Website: home-depot
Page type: account-selection
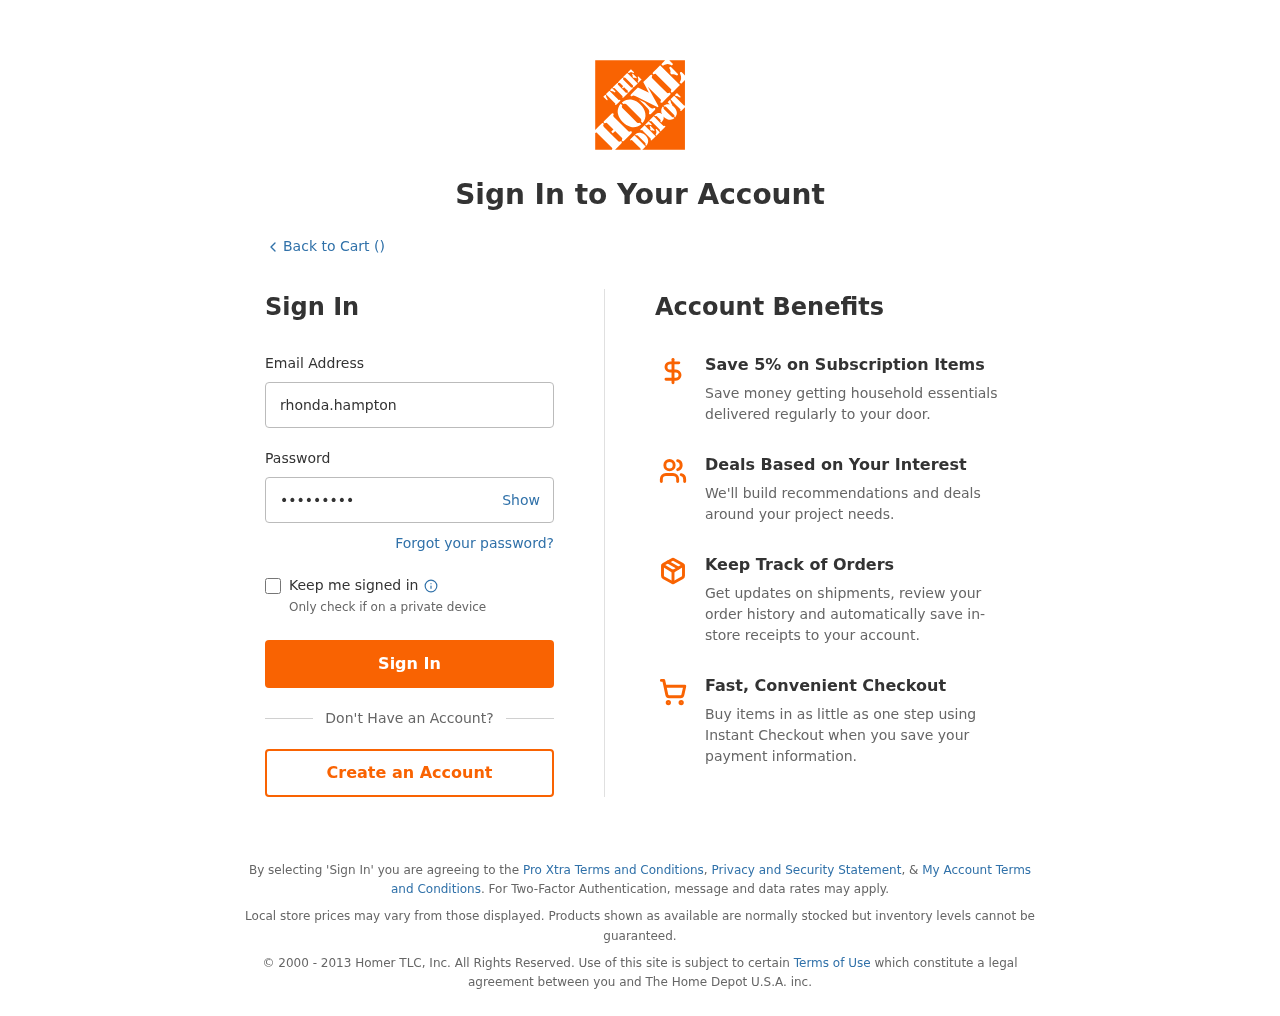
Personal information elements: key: PII_LOGIN_USERNAME
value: rhonda.hampton